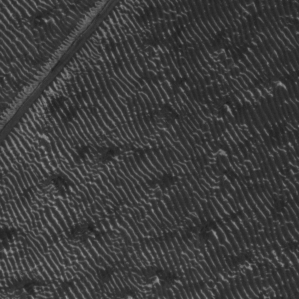
Label: frost